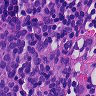
Metastatic tissue present: no